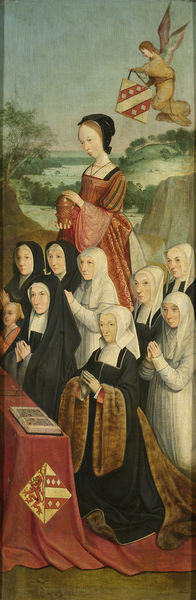
Titel: Rechtervleugel van een memorietafel met negen vrouwsportretten (binnenzijde rechtervleugel), waarschijnlijk Kathrijn Willemdsdr van der Graft (?-1490/91) en familie met de heilige Maria Magdalena en het familiewapen van Van Soutelande en het alliantiewapen Van der Graft-Van Soutelande (buitenzijde vleugels)
Künstler: Meester van Alkmaar
Standort: Amsterdam
Institution: Rijksmuseum
Schlagwörter: felsen, flügel, himmel, wasser, bäume, frauen, grün, landschaft, frau, schwarz, weiss, rot, schleier, wiese, alt, bibel, pelz, kind, engel, buch, jungfrau, knien, nonne, beten, gebet, wappen, betende, heilig, nonnen